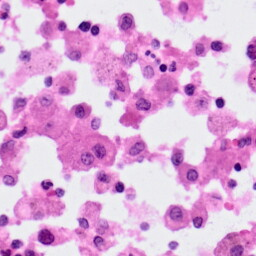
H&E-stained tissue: Lung